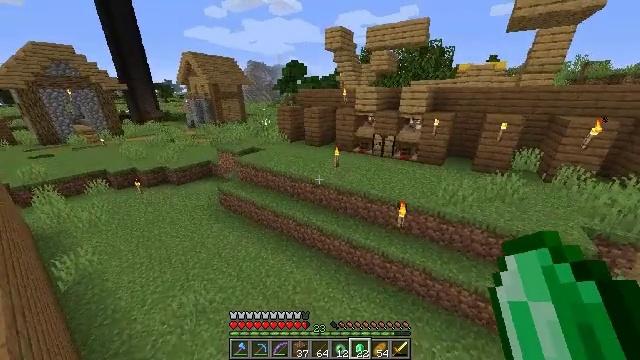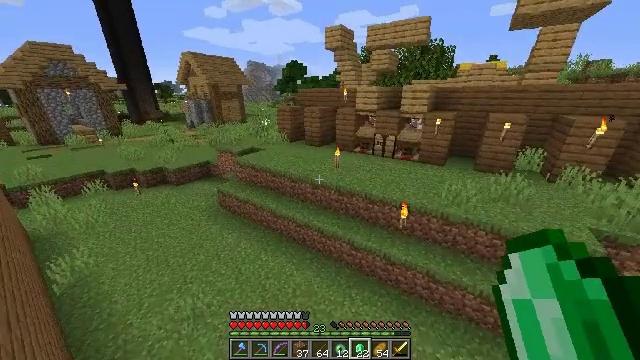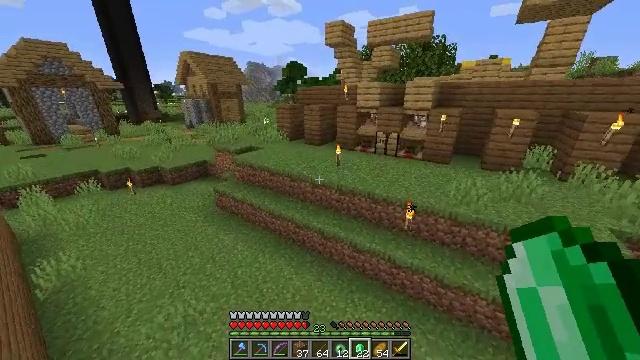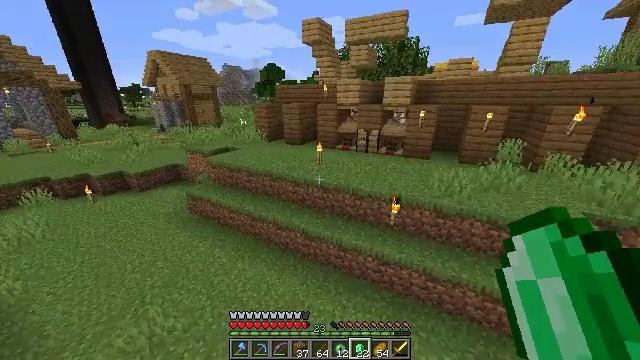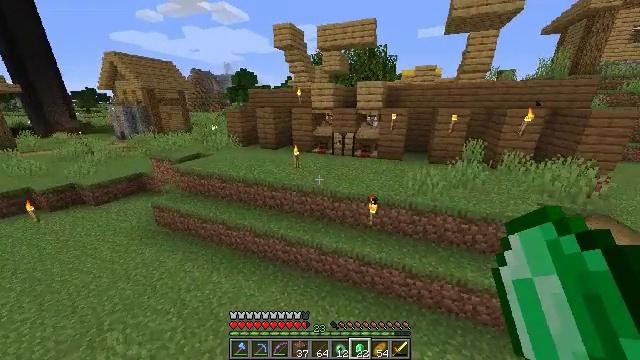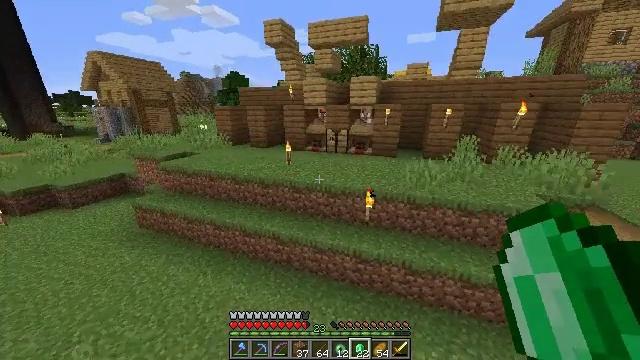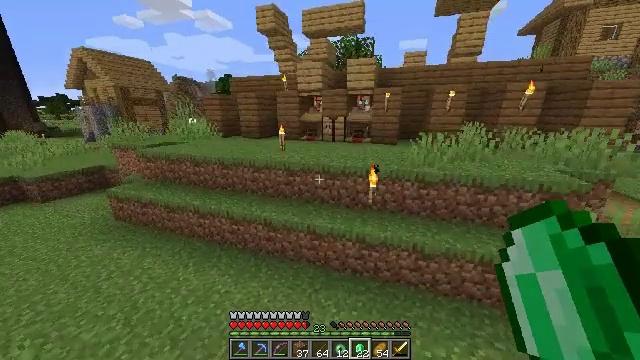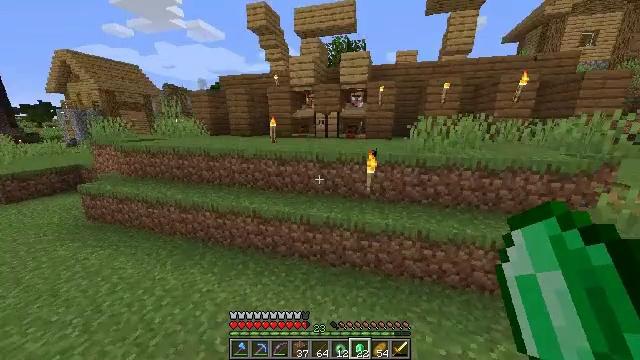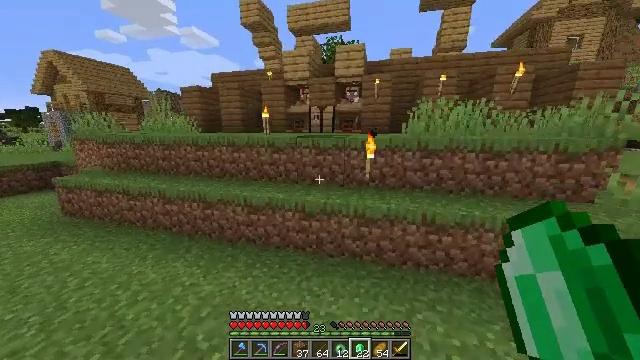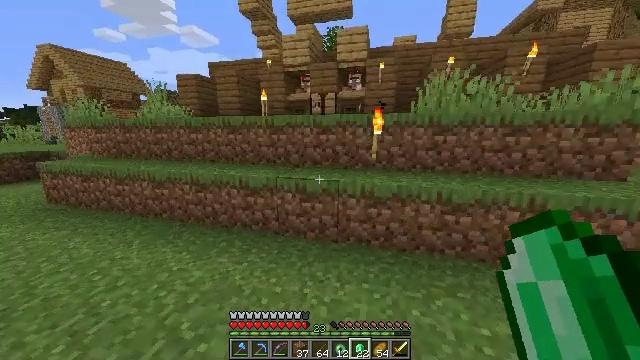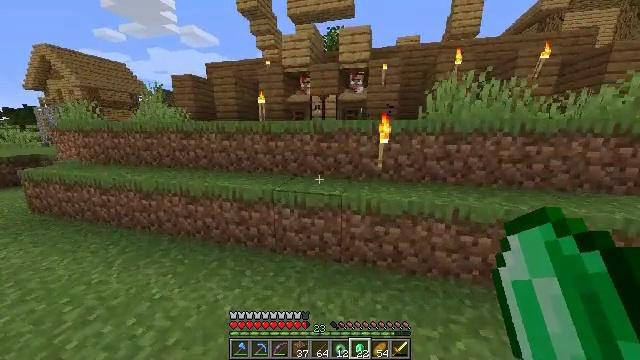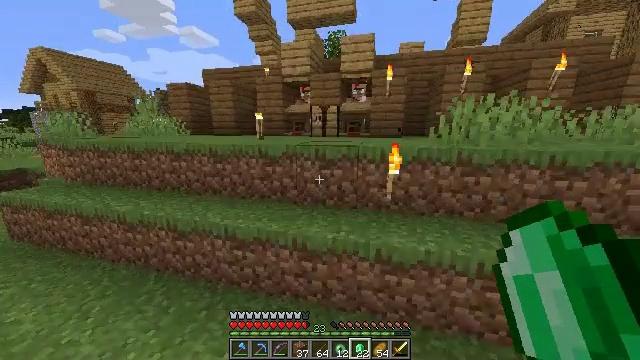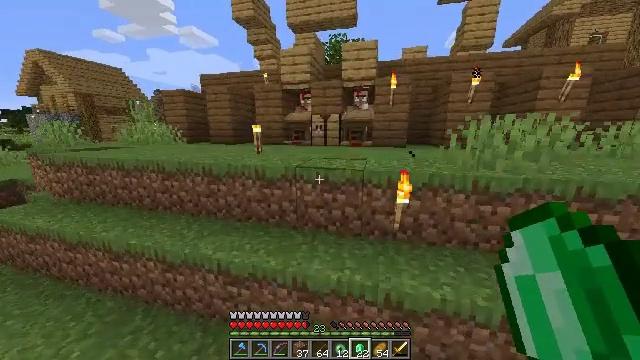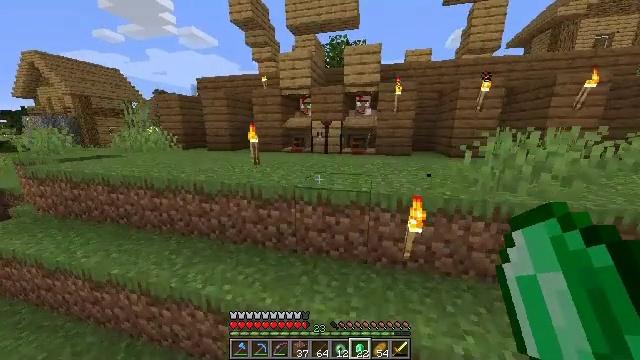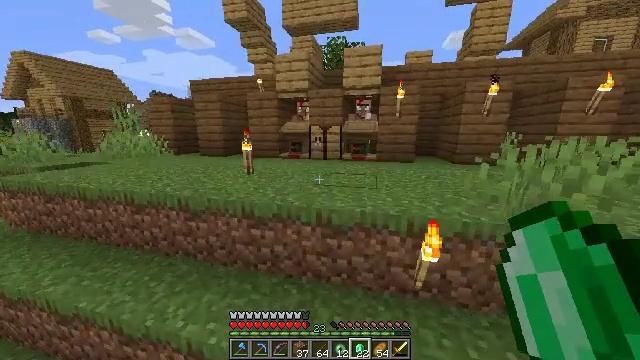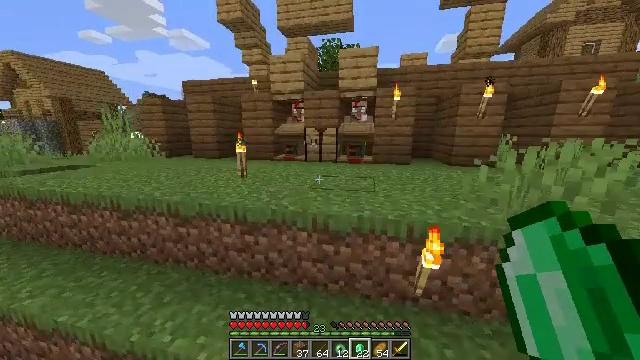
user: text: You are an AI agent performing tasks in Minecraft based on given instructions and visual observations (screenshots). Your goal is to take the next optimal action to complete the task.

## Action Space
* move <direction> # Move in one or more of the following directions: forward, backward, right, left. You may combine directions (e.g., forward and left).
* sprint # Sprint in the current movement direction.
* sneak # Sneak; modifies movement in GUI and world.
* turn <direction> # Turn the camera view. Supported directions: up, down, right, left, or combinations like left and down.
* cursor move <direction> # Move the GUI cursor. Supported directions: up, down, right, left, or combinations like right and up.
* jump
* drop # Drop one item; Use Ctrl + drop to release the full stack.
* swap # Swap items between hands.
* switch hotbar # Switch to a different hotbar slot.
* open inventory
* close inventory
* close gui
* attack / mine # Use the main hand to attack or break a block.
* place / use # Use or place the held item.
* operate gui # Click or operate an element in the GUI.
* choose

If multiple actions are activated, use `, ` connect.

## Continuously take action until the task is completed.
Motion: motion action
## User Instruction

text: Put materials in the crafting table to create a bookshelf.
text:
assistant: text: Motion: move forward, sprint
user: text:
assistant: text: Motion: move forward, sprint
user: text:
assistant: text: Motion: move forward, sprint, turn right
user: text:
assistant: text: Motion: move forward, sprint, turn right and up
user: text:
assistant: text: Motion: move forward, sprint, turn right
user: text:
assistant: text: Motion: move forward, sprint, turn right and up
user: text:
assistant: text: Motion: move forward, sprint, turn right and up
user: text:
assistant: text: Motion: move forward, sprint, turn right and up
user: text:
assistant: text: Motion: move forward, sprint
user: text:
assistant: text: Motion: move forward, sprint, jump
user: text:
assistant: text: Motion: move forward, sprint, jump
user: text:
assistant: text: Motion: move forward, sprint, jump
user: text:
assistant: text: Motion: move forward, sprint, jump
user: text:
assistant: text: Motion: move forward, sprint, jump
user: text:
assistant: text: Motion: move forward, sprint, turn right, jump
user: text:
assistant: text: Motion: move forward, sprint, jump
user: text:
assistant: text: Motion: move forward, sprint, turn right, jump
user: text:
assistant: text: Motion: move forward, sprint, turn right, jump
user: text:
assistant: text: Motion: move forward, sprint, turn right and up, jump
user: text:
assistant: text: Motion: move forward, sprint, turn right and up, jump
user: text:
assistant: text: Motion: move forward, sprint, turn right and up, jump
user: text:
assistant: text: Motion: move forward, sprint, jump
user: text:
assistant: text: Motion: move forward, sprint, jump
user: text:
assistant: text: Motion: move forward, sprint, jump
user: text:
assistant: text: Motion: move forward, sprint, jump
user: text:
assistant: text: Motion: move forward, sprint, jump
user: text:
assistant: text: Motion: move forward, sprint, jump
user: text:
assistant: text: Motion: move forward, sprint, jump
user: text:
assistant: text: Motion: move forward, sprint, jump
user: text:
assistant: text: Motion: move forward, sprint, jump